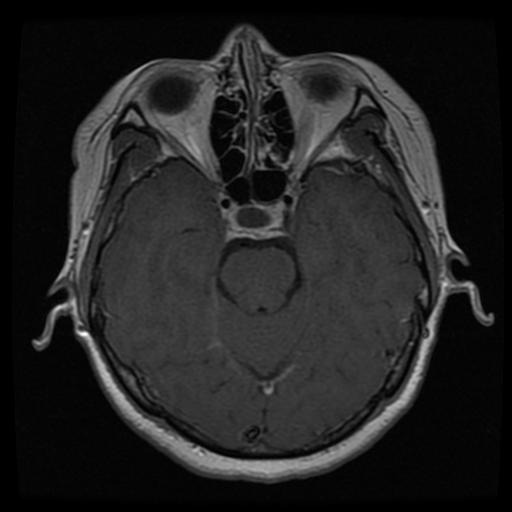
Label: pituitary